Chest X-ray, PA view. Patient: 52 years old, sex M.
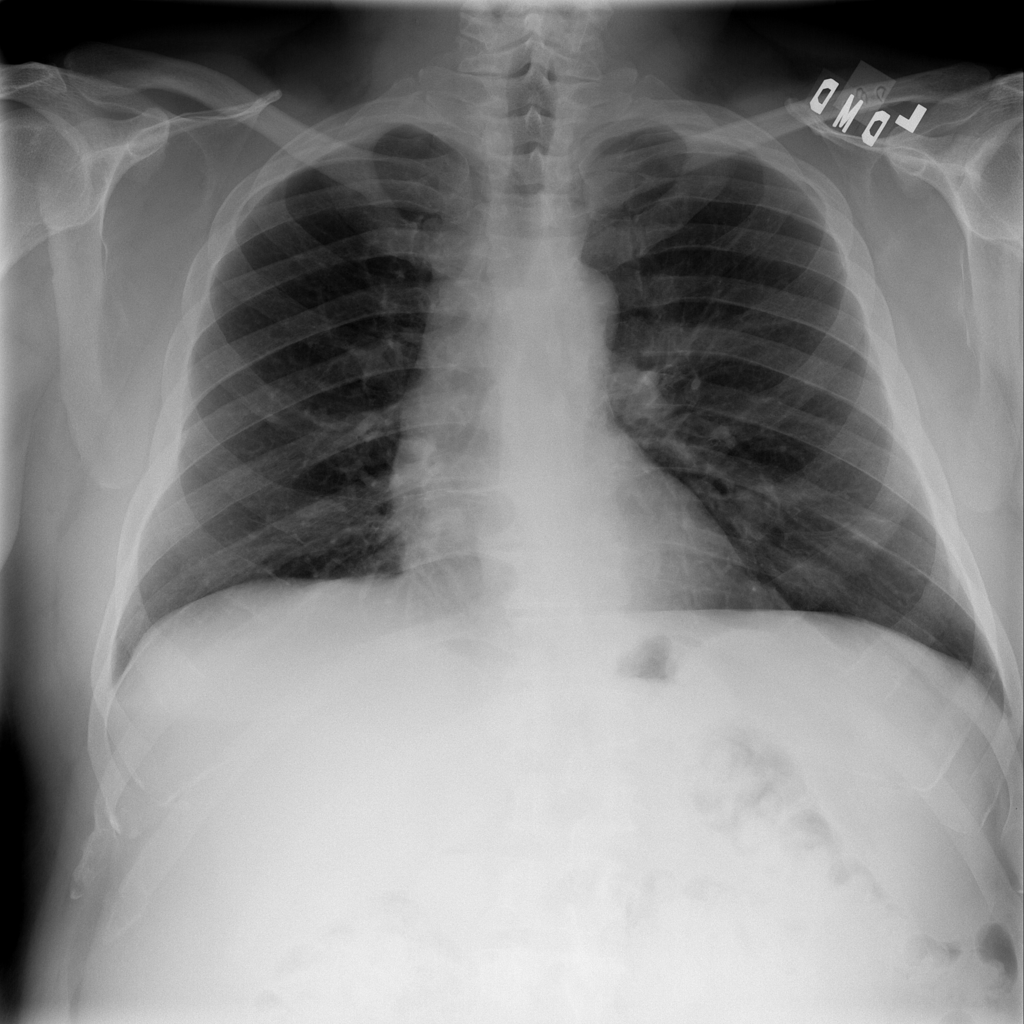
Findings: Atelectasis